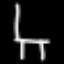
Label: chair